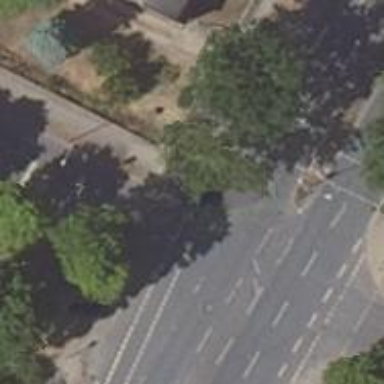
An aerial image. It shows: Road with traffic signals.